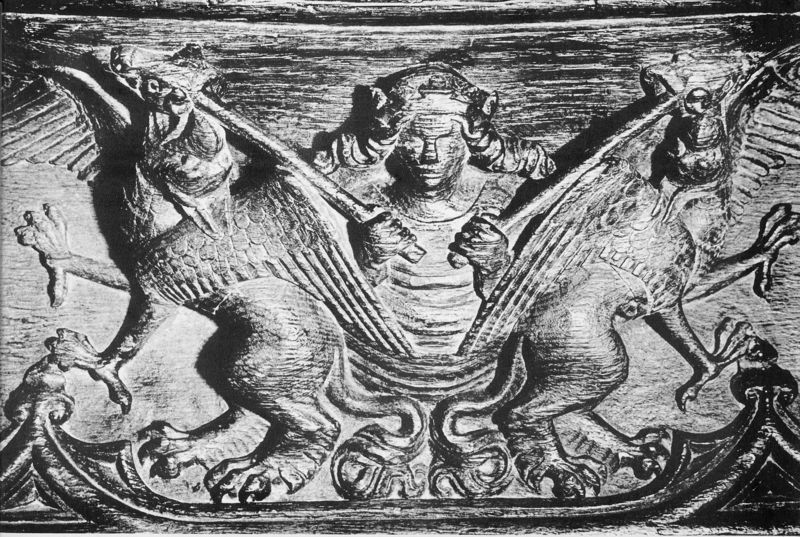
Titel: Misericordien der Kathedrale Gloucester
Institution: Gloucester, Kathedrale
Schlagwörter: adler, flügel, mann, frau, holz, nase, tiere, federn, gesicht, halten, mensch, stein, haare, krone, locken, boot, schwanz, relief, zwei, leine, bildhauerei, bronze, plastik, orient, schwerter, soldat, dynamik, peitsche, helm, krallen, kämpfen, schnitzerei, wappen, löwen, krieger, greif, verzeirung, indien, tatzen, drachen, pranken, pakistan, besiegen, reliev